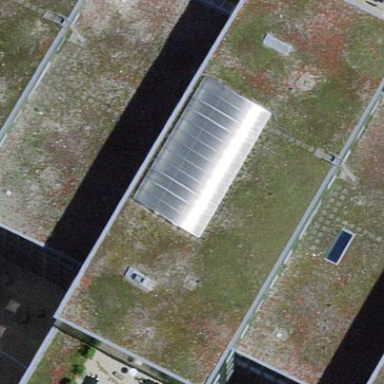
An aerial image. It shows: Office building.